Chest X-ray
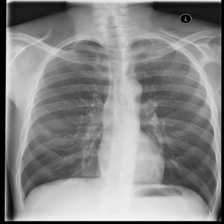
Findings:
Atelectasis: negative
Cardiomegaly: negative
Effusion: negative
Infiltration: negative
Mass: negative
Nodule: negative
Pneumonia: negative
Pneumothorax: negative
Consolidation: negative
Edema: negative
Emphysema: negative
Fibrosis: negative
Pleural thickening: negative
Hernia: negative